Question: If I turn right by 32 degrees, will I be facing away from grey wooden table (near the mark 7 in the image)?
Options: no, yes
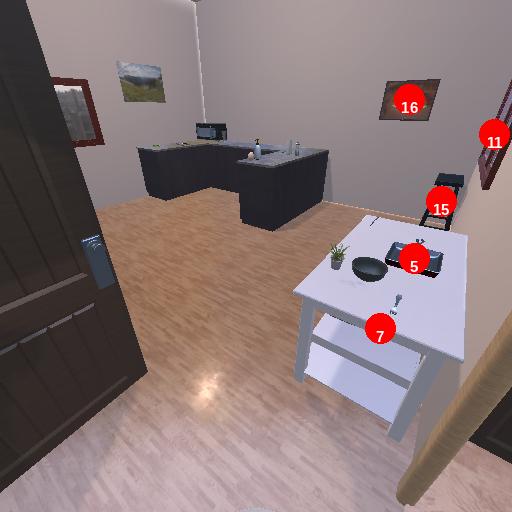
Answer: no